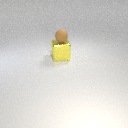
large yellow metal cube below small brown rubber sphere